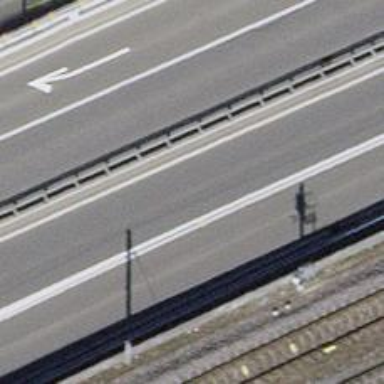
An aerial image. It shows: Motorway trunk link.